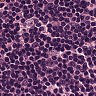
Metastatic tissue present: no